Question: I'm using graphviz (dot) to generate the graph you can see below. The node in the lower left corner (red ellipse) causes annoyance as its edges cross several edges of the adjacent node. Is there a way to restrain node placement to a certain area?

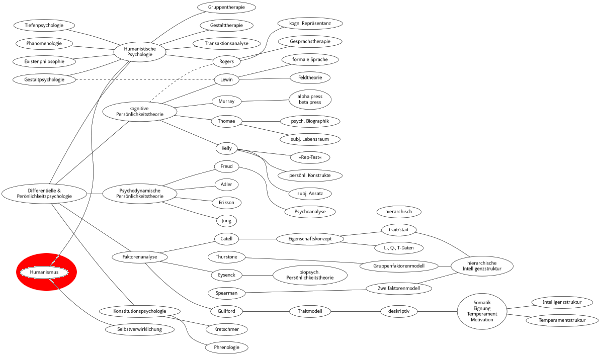
Answer: I'm not aware of any means by which to control the placement of individual nodes. It doesn't really make sense, because in order to do that you'd need to know what the final graph will look like, yet placing one node manually would then change how the rest of the graph is rendered.
I solved this problem by changing the order in which my nodes are defined in the '.dot' file, and tweaking the 'nodesep' and 'ranksep' attributes at the graph level. It's a process of refinement - tweaking a few things at a time until it looks right.
You might also render the graph as 'SVG', then import it into Visio (or another editor) and manually rearrange the nodes you're not happy with.